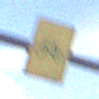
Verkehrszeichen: RadverkehrOhnePfeilsymbol
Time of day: SunriseSunset
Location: Outdoor (RoadRail)
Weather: PartlyCloudy
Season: NotSpecified
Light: Natural